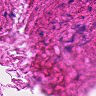
Metastatic tissue present: no